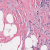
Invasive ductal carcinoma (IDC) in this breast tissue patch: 1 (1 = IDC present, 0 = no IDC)